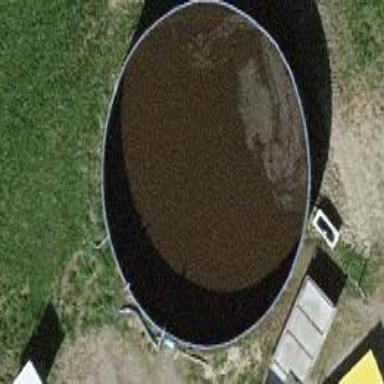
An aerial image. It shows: Storage tank that is man-made.